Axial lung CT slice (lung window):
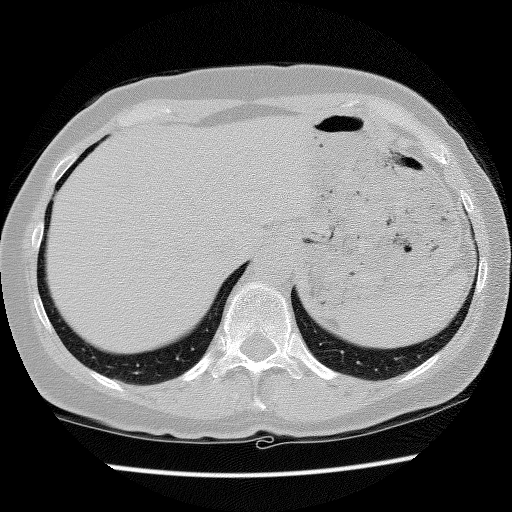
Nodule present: no